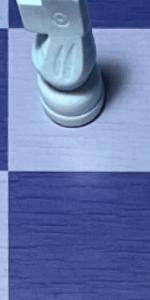
Label: Empty